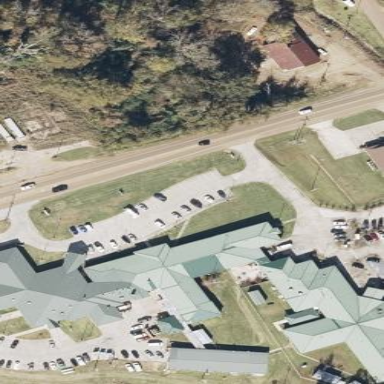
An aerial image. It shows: Healthcare facility identified as hospital.